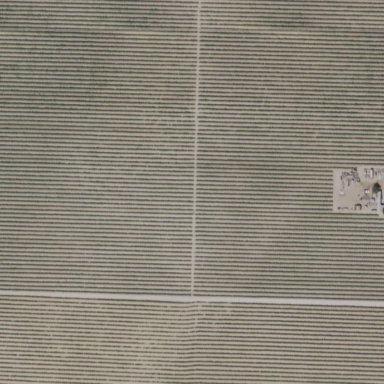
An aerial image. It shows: Beautiful vineyard in the countryside.